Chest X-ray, PA view. Patient: 26 years old, sex M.
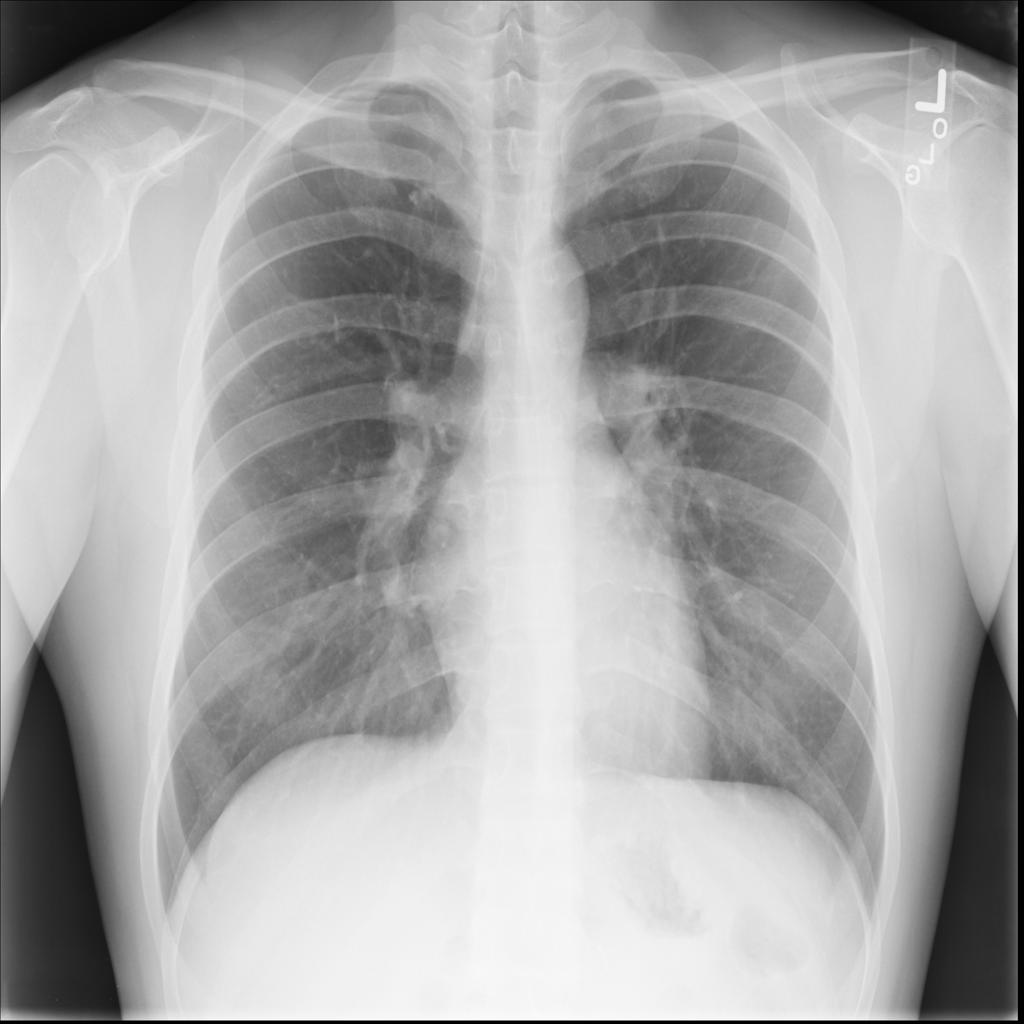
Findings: No Finding